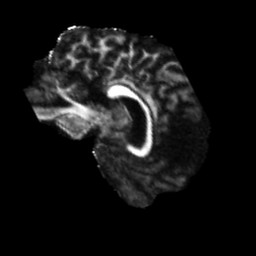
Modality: FA
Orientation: sagittal
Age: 58
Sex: male
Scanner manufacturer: siemens
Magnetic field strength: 3 T
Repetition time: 5.47 s
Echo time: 0.0854 s